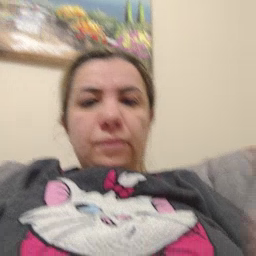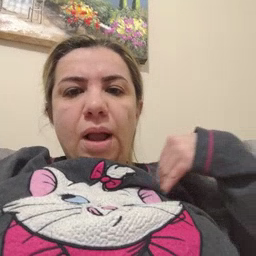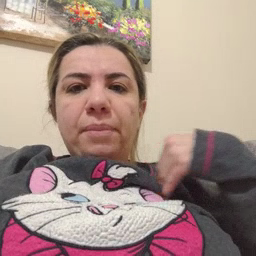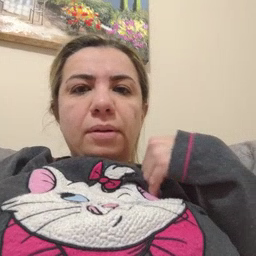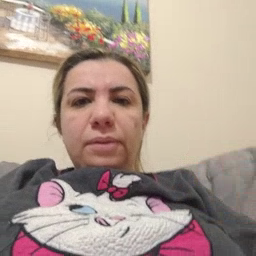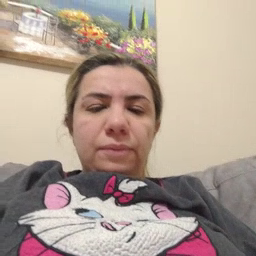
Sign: animal